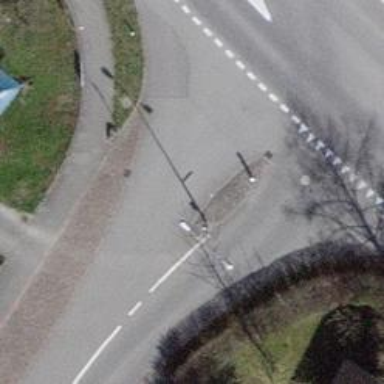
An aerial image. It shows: Residential road with asphalt surface. There is sidewalk on the left side.